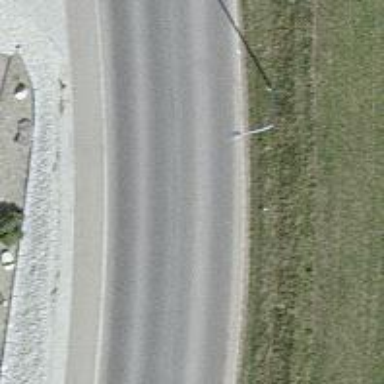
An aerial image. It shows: Secondary road with sidewalk on the left.